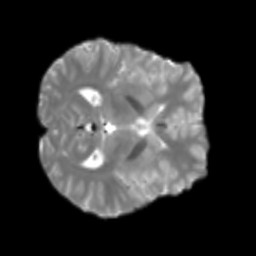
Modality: T2w
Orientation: axial
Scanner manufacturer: siemens
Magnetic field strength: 3 T
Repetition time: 4 s
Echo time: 0.0594 s